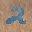
Label: 2